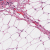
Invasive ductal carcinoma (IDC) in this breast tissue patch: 0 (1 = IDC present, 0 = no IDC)